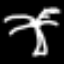
Label: palm tree